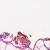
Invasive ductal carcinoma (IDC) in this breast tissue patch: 0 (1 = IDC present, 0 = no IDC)